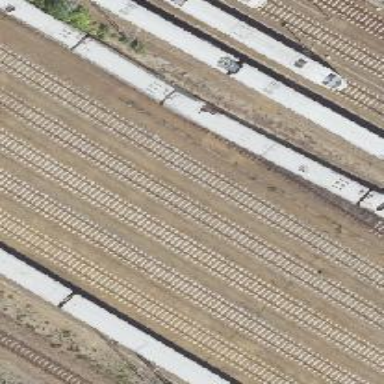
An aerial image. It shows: Rail yard with electrified contact lines for railway operations.